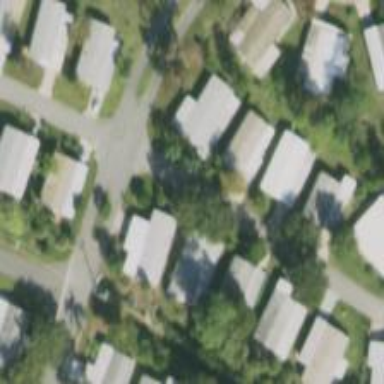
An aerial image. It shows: Residential road.